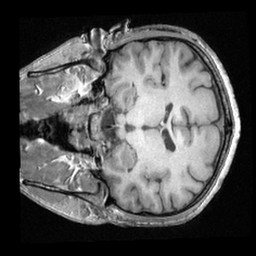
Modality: T1w
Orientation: coronal
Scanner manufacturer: ge
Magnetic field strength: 3 T
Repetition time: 0.007096 s
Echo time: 0.002616 s